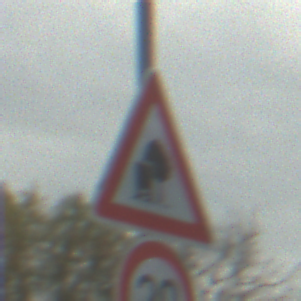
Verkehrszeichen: UnzureichendesLichtraumprofil
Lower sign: Geschwindigkeit20
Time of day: MorningAfternoon
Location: Outdoor (Urban)
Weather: PartlyCloudy
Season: NotSpecified
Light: Natural